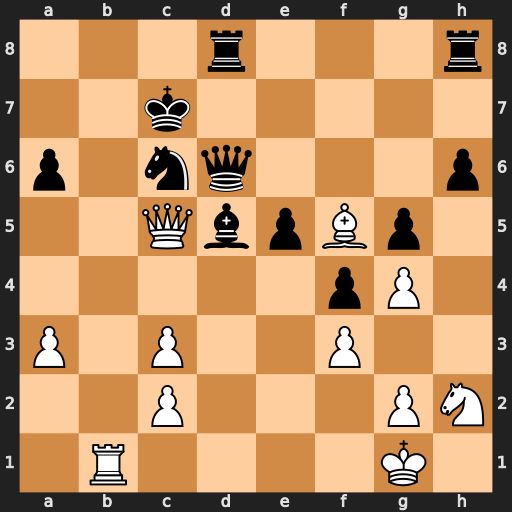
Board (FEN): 3r3r/2k5/p1nq3p/2QbpBp1/5pP1/P1P2P2/2P3PN/1R4K1
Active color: w
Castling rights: -
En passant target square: -
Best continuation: Qb6#